Question: I have a small script that uses mechanize to manipulate a webform. Here is a screenshot of the form (without the submit button at the bottom. Don't worry about that.)

The code:
'''
import re
import mechanize
bs = mechanize.Browser()
server = raw_input("IP to retry: ")
bs.open("http://"+server+"/avicapture.html")
assert bs.viewing_html()
bs.select_form(name="avistatus_form")
form = bs.form
bs.find_control("AVI_STATUS_ACTION").items[1].selected=True
bs.find_control("avistatuscheck0").items[0].selected=True
bs.find_control("avistatuscheck1").items[0].selected=True
bs.find_control("avistatuscheck2").items[0].selected=True
bs.find_control("avistatuscheck3").items[0].selected=True
bs.find_control("avistatuscheck4").items[0].selected=True
bs.find_control("avistatuscheck5").items[0].selected=True
print "Sending retry signal."
bs.submit()
print server+" Retried!"
'''
As it is, it will check all six boxes and submit the form with the dropdown option (AVI_STATUS_ACTION) as [1].
How do I go about having it determine which row (correlating to the proper avistatuscheck# control (checkbox)) is the most recent, and to only submit the form with that checkbox checked? As more files are transferred, they accumulate, and I don't need to resend them all. Just the most recent.
I know a little about regex; enough to use urllib2 to load an html page into a string and grab the percentage amount from the current 'In Progress' transfer, but I'm a bit lost on how to determine the most recent transfer corresponding to the correct control (checkbox.)
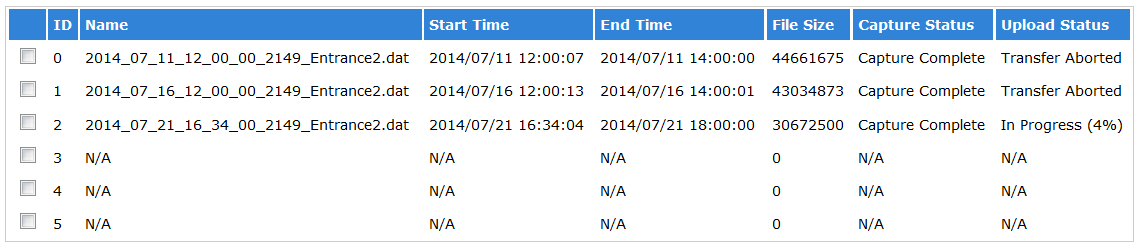
Answer: The source code contains the data in a nicer format than the actual HTML, in comment form:
'''
</td>
<!--$FREETEXT|AVI_STATUS_START_TIME0||XXXXXXXXXXXXXXXXXXXXXXXXX$-->
<td>
2014/07/11 12:00:03
</td>
<!--$FREETEXT|AVI_STATUS_END_TIME0||XXXXXXXXXXXXXXXXXXXXXXXXX$-->
<td>
2014/07/11 14:00:00
</td>
<!--$FREETEXT|AVI_STATUS_FILE_SIZE0||XXXXXXXXXXXXX$-->
<td>
'''
You can use a regular expression to parse this:
'''
import re
import mechanize
bs = mechanize.Browser()
server = raw_input("IP to retry: ")
response = bs.open("http://" + server + "/avicapture.html")
assert bs.viewing_html()
bs.select_form(name="avistatus_form")
matches = re.findall(
r'(?s)<!--\$FREETEXT\|AVI_STATUS_END_TIME([0-9]+).*?<td>\s*([0-9/]+ [0-9:]+)\s*
',
response.read())
latest_id, latest_time = max(matches, key=lambda m: m[1])
form = bs.form
bs.find_control("AVI_STATUS_ACTION").items[1].selected = True
bs.find_control("avistatuscheck" + latest_id).items[0].selected = True
print "Sending retry signal."
bs.submit()
print server+" Retried!"
'''